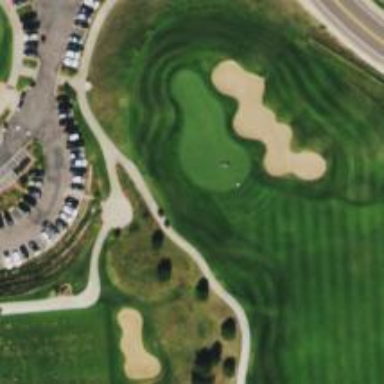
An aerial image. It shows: Well-maintained golf cart path marked as grade1 track.